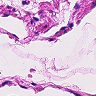
Metastatic tissue present: no